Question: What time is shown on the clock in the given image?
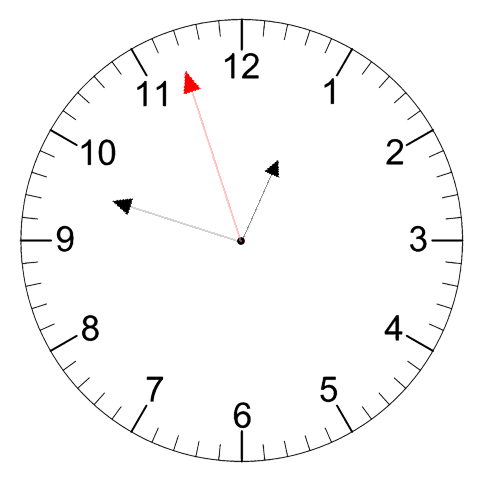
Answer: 12:47:57